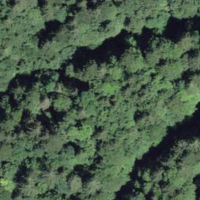
EUNIS habitat code: 43
Species observed at this site:
Cardamine heptaphylla